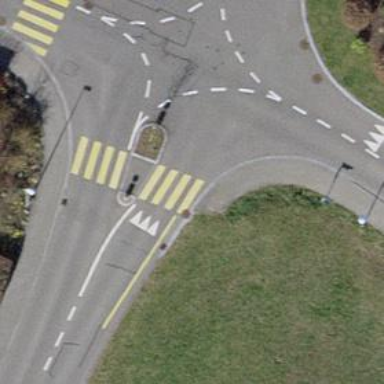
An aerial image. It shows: Marked road crossing with pedestrian island.